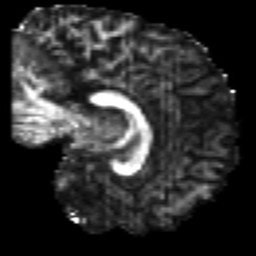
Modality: FA
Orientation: sagittal
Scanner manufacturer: siemens
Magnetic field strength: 3 T
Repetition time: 7.8 s
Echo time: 0.09 s